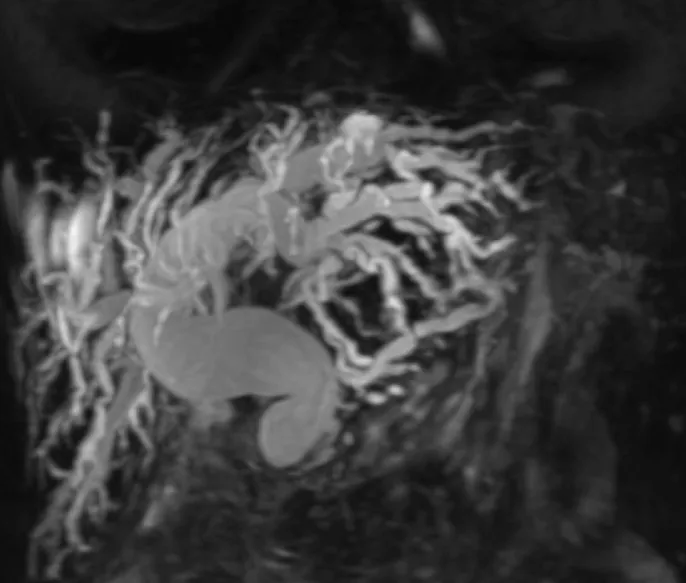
MRCP image shows intra and extrahepatic biliary dilation secondary to tumor lesion of the head of the pancreas.
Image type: radiology (mri)